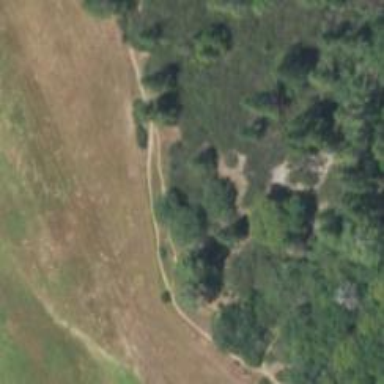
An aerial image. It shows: Path.